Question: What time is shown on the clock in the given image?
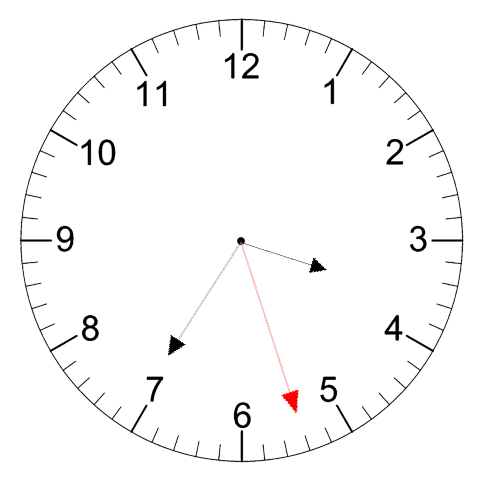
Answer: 03:35:27